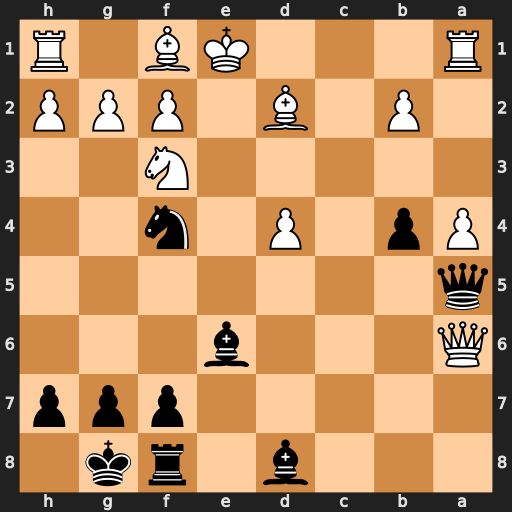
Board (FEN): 3b1rk1/5ppp/Q3b3/q7/Pp1P1n2/5N2/1P1B1PPP/R3KB1R
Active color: b
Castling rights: KQ
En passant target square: -
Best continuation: Nxg2+ Bxg2 Qxa6